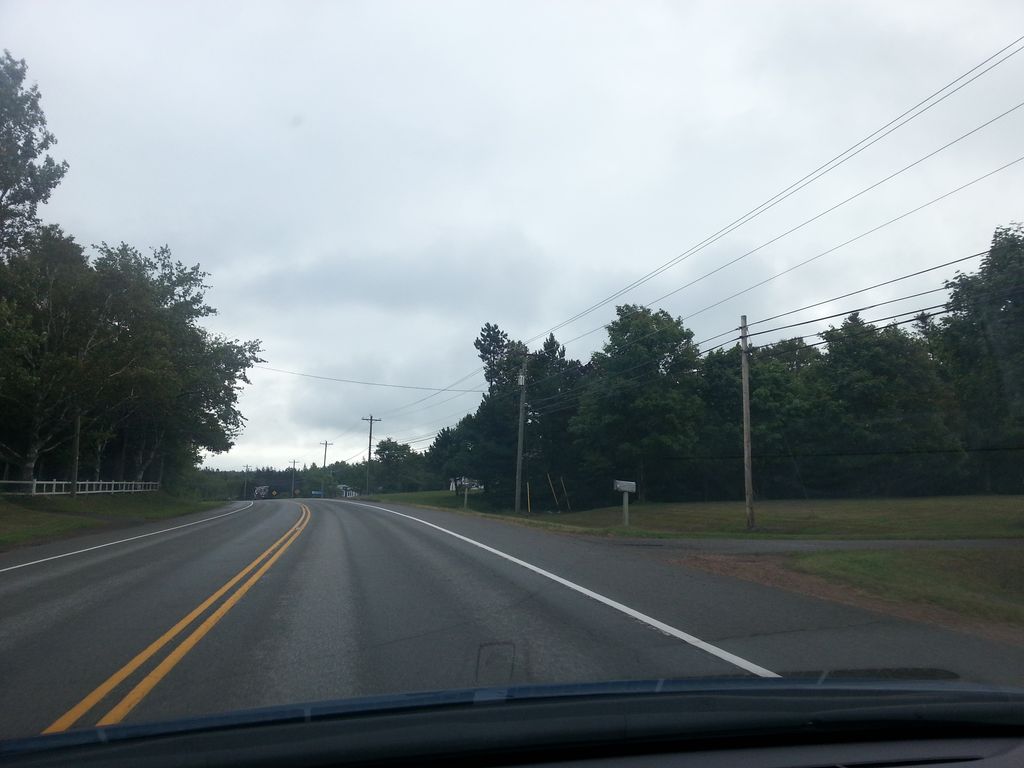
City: charlottetown